Interaction volume radius: 5 \u00c5
Interaction volume height: 10 \u00c5
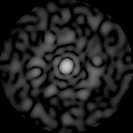
Disorder parameter: 0.8669